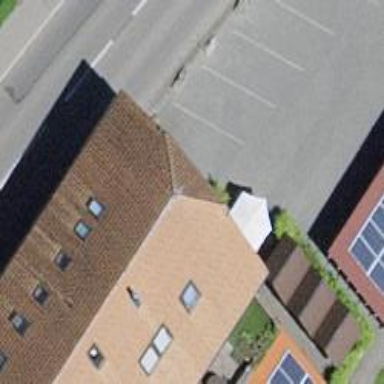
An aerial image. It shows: Restaurant.